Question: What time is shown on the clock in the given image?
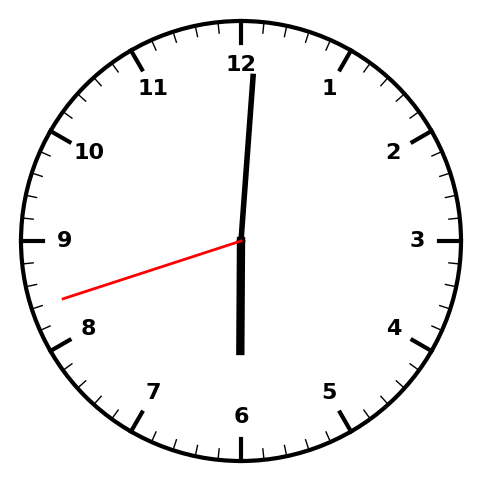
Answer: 06:00:42